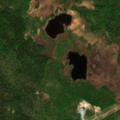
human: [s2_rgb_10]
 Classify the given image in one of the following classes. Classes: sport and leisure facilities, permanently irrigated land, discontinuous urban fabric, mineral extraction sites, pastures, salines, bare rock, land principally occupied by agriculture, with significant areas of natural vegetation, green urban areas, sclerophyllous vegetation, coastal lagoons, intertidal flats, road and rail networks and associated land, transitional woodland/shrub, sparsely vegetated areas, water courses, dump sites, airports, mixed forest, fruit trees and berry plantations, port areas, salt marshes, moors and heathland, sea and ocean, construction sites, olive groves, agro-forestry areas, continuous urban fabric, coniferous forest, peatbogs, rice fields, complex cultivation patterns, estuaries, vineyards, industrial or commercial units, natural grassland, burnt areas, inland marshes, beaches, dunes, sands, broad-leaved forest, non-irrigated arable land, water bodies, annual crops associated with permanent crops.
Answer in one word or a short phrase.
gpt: coniferous forest, mixed forest, transitional woodland/shrub